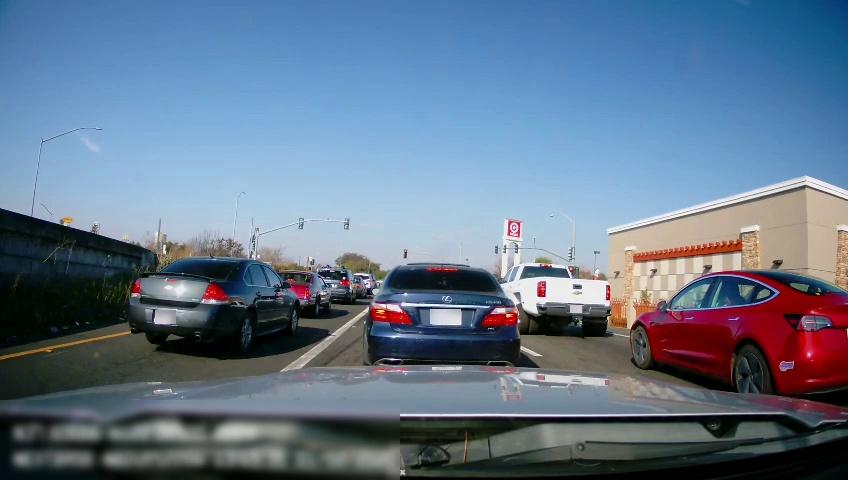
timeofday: Day
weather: Sunny
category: Drivable Space
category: Vehicles | Truck
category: Vehicles | Car
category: Vehicles | SUV
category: Vehicles | SUV
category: Vehicles | Car
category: Vehicles | SUV
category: Vehicles | Car
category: Vehicles | Car
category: Vehicles | Car
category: Lanes | Alternate Lane
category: Lanes | Alternate Lane
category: Lanes | Current Lane
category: Lanes | Current Lane
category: Traffic | Lights
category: Traffic | Lights
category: Traffic | Lights
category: Traffic | Lights
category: Traffic | Lights
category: Traffic | Lights
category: Traffic | Lights
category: Traffic | Lights
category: Traffic | Lights